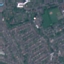
Land use / land cover: Residential